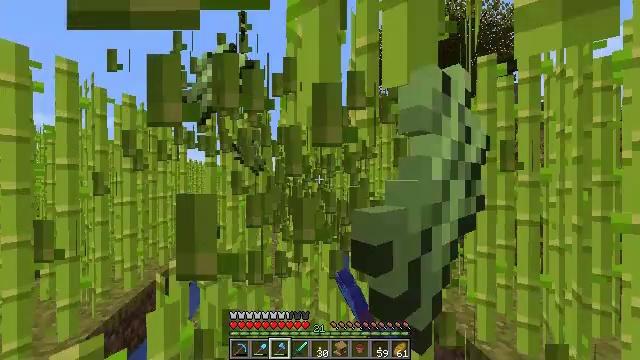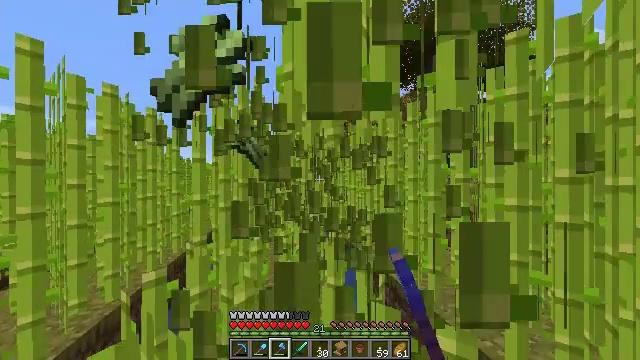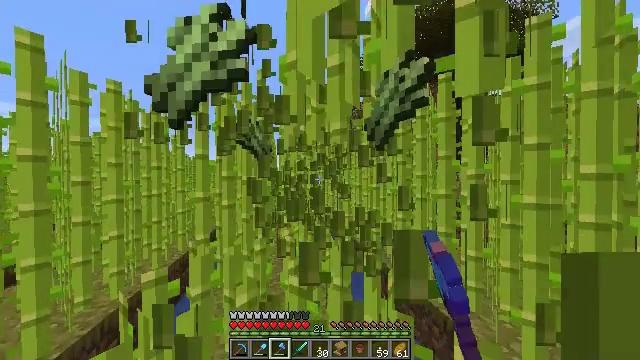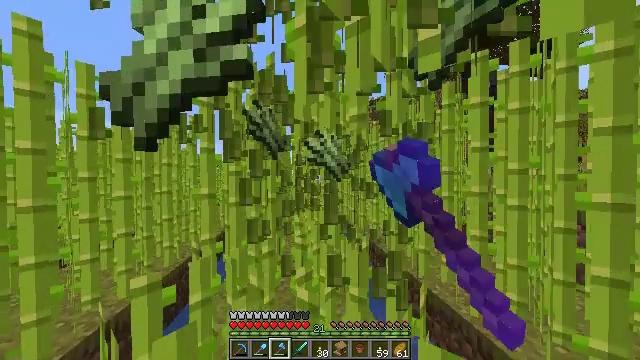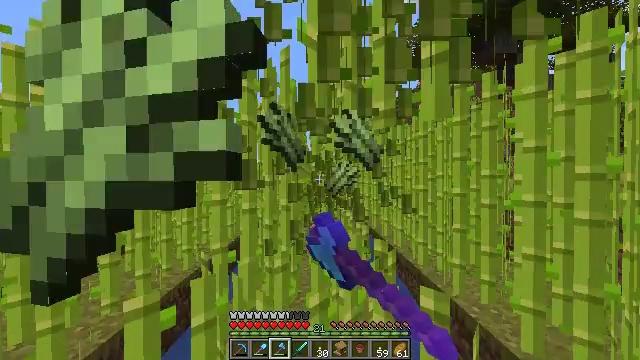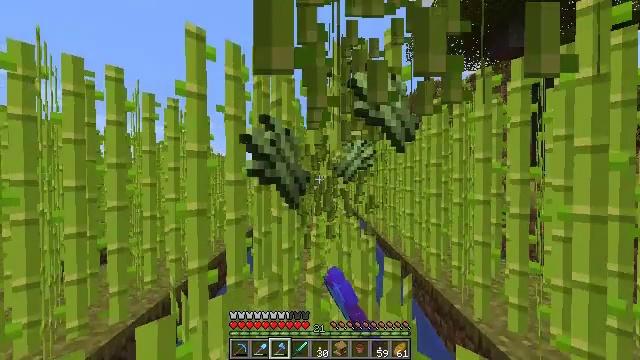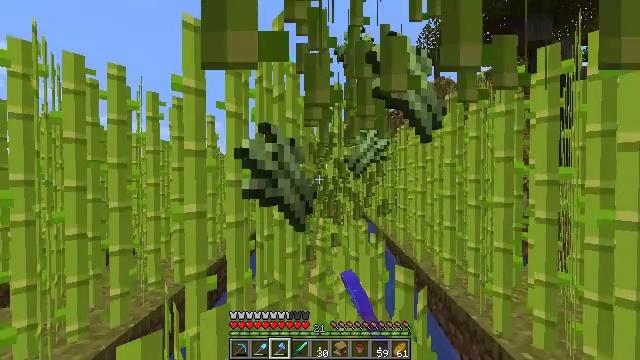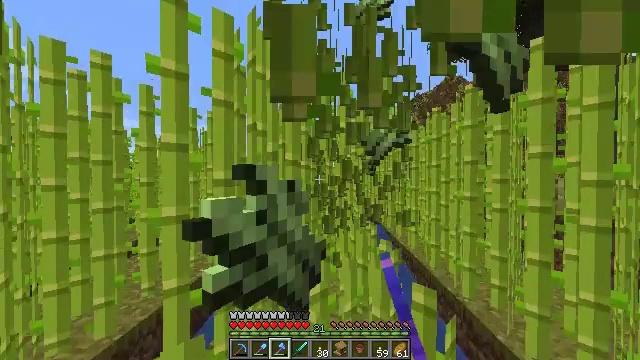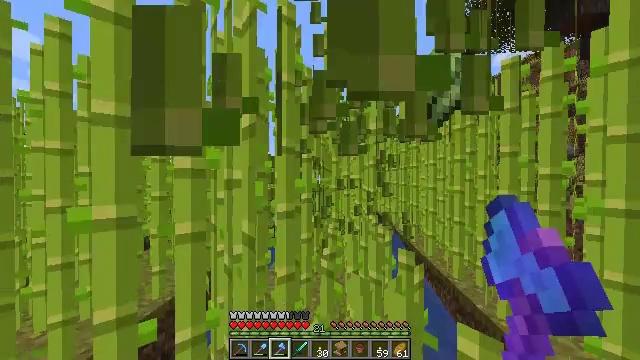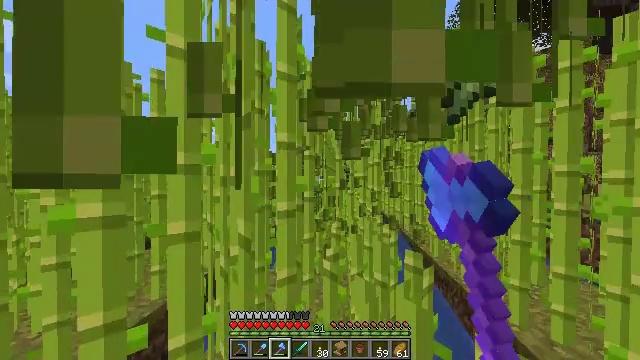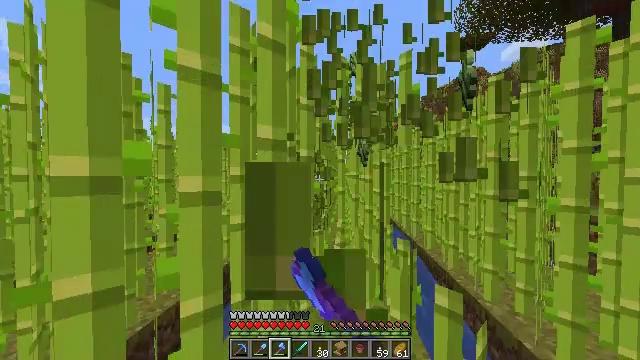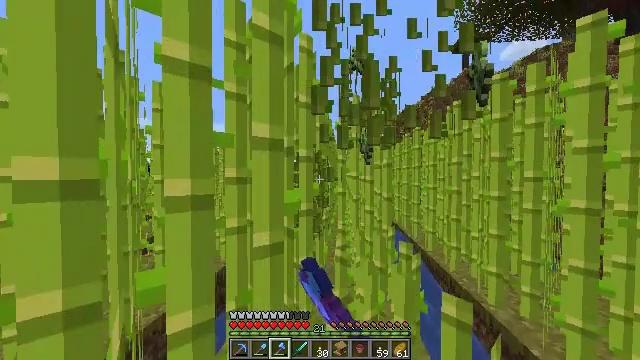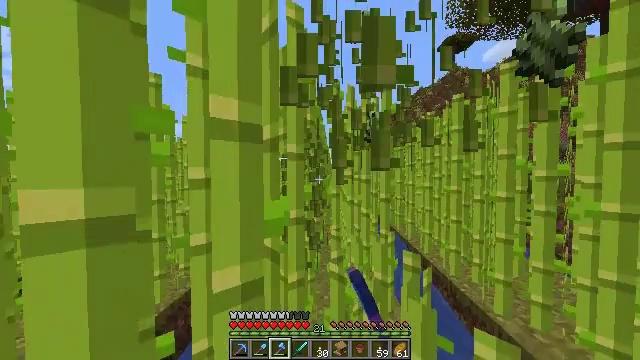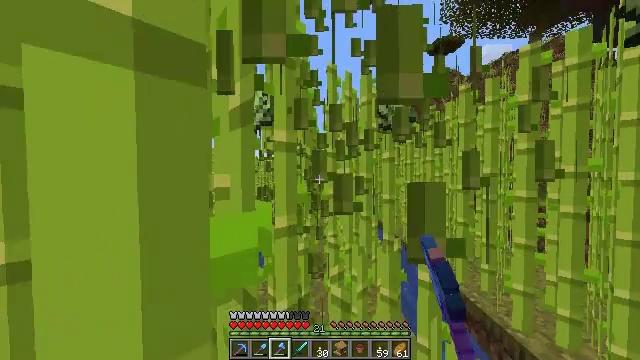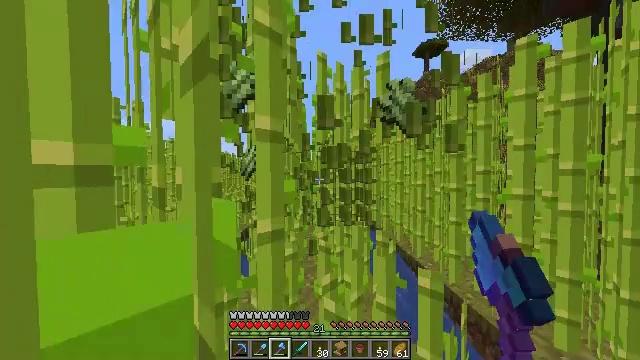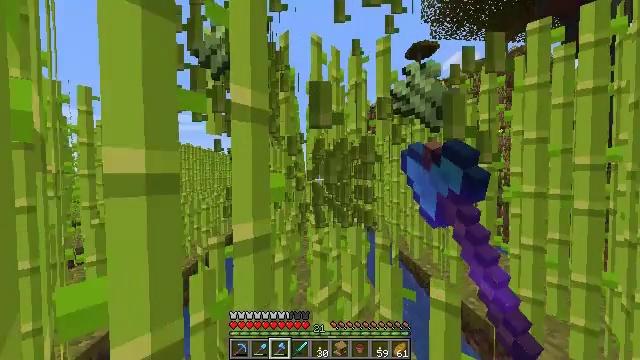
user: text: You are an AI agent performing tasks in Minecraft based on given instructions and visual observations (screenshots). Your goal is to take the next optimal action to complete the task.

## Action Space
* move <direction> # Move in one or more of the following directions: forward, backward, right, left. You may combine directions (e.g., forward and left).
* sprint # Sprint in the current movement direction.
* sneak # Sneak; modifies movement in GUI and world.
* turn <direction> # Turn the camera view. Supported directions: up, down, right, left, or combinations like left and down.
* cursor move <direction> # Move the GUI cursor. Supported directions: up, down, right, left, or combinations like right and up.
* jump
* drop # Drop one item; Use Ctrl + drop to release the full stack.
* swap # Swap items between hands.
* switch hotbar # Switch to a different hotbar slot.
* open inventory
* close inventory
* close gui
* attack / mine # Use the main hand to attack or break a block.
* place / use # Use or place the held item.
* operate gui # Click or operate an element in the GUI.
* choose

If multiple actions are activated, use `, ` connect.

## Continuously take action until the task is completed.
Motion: motion action
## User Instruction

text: Gather sugar cane for crafting.
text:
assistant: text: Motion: move forward, sprint, attack / mine
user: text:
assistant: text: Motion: move forward, sprint, turn left, attack / mine
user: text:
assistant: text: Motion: move forward, sprint, turn left, attack / mine
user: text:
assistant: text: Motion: move forward, sprint, turn left, attack / mine
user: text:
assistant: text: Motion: move forward, sprint, turn left, attack / mine
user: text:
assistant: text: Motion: move forward, sprint, turn left, attack / mine
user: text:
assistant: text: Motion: move forward, sprint, turn left, attack / mine
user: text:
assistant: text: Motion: move forward, sprint, turn left, attack / mine
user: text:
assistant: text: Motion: move forward, sprint, attack / mine
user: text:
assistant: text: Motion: move forward, sprint, attack / mine
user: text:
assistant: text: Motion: move forward, sprint, attack / mine
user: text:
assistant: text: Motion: move forward, sprint, turn right, attack / mine
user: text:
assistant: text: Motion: move forward, sprint, turn right, attack / mine
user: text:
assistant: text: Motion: move forward, sprint, turn right, attack / mine
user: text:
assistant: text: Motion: move forward, sprint, turn right, attack / mine
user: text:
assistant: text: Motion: move forward, sprint, attack / mine
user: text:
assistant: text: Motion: move forward, sprint, attack / mine
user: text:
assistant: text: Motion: move forward, sprint, attack / mine
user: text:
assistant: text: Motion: move forward, sprint, attack / mine
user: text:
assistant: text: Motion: move forward, sprint, attack / mine
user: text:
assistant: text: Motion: move forward, sprint, turn left, attack / mine
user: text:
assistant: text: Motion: move forward, sprint, turn left, attack / mine
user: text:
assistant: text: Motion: move forward, sprint, turn left, attack / mine
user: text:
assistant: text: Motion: move forward, sprint, attack / mine
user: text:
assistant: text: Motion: move forward, sprint, attack / mine
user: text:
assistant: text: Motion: move forward, sprint, attack / mine
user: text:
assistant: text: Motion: move forward, sprint, turn right, attack / mine
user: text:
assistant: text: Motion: move forward, sprint, turn right, attack / mine
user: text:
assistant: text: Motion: move forward, sprint, turn right, attack / mine
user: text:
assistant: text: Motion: move forward, sprint, turn right, attack / mine